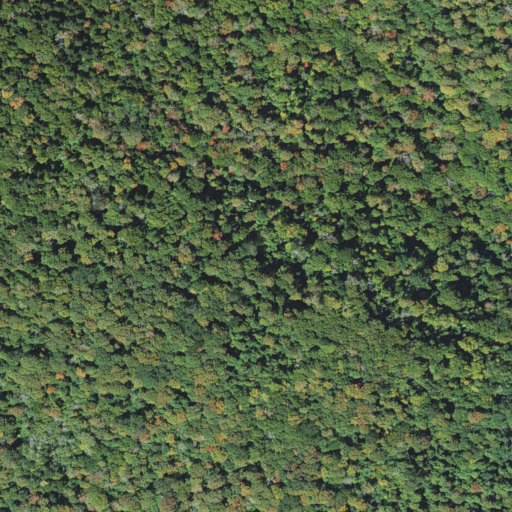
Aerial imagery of ridge(s) in North Carolina named Bearpen Ridge containing deciduous forest, mixed forest, and evergreen forest